Question:
I got Neoclipse, and I tried to import a neo4j db into it which was generated by this basic Neo4j hellow world program <URL>.
I am getting an error. I am attaching the error dialog box (as I was not able to copy the error text from the dialog for some strange reasons!)
But when I try to create a db through neo4j webadmin console, I was able to visualize that graph db in neoclipse.
Am I missing something here ?
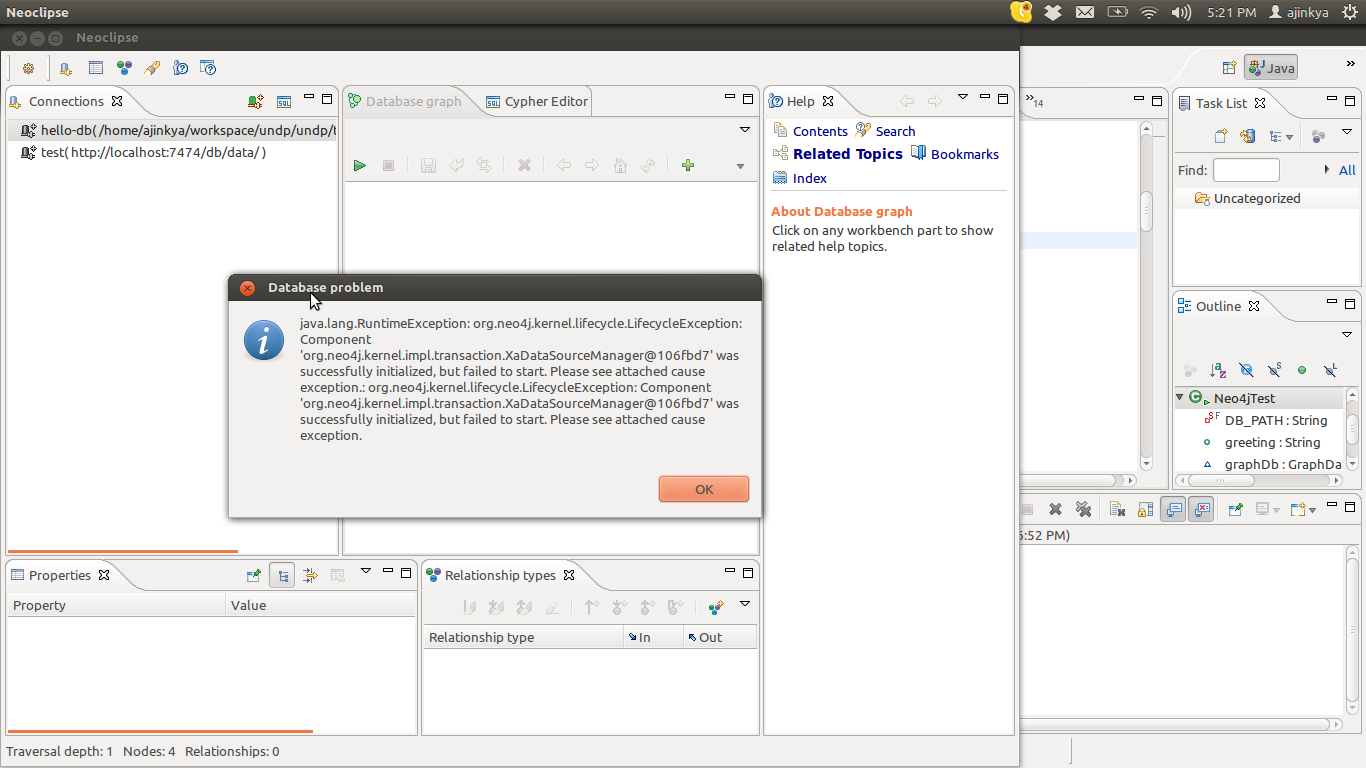
Answer: Looks like Neoclipse may only support 1.9 databases, which are different on disk to 2.0 databases.